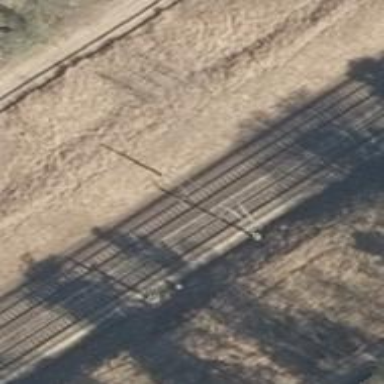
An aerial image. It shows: Milestone along the railway track with catenary mast.